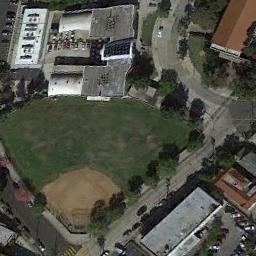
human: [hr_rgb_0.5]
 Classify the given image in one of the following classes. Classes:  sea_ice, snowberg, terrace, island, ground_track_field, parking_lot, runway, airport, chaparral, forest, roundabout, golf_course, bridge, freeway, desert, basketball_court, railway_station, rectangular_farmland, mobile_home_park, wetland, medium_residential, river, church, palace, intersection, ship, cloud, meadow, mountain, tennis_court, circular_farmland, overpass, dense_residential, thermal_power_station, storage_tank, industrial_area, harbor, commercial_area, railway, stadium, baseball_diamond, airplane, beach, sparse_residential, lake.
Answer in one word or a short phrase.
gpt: baseball_diamond